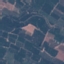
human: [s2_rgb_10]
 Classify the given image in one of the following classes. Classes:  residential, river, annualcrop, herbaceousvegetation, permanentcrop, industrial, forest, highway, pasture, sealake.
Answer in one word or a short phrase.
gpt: PermanentCrop